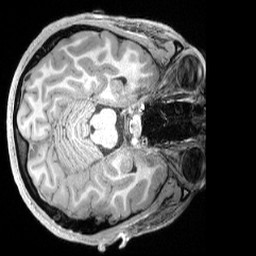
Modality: T1w
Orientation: axial
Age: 26
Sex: male
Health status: ill
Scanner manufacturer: siemens
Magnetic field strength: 3 T
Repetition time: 2.4 s
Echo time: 0.00222 s